Question: I want to show a DatePicker when 'EditText' gets 'focus' :
'''
public class DatePickerUtil {
private Context ctxt;
private Calendar calendrier = Calendar.getInstance();
private EditText chp;
private KeyListener keyListener;
private OnTouchListener touchListener;
private boolean canceled;
private DatePickerDialog picker;
public DatePickerUtil(Context context, EditText field) {
ctxt = context;
chp = field;
keyListener = new KeyListener() {
@Override
public int getInputType() {
// TODO Auto-generated method stub
return 0;
}
@Override
public boolean onKeyDown(View view, Editable text, int keyCode,
KeyEvent event) {
// TODO Auto-generated method stub
return false;
}
@Override
public boolean onKeyUp(View view, Editable text, int keyCode,
KeyEvent event) {
// TODO Auto-generated method stub
return false;
}
@Override
public boolean onKeyOther(View view, Editable text, KeyEvent event) {
// TODO Auto-generated method stub
return false;
}
@Override
public void clearMetaKeyState(View view, Editable content,
int states) {
// TODO Auto-generated method stub
}
};
touchListener = new OnTouchListener() {
@Override
public boolean onTouch(View v, MotionEvent event) {
if (event.getAction() == MotionEvent.ACTION_UP) {
canceled = false;
show();
}
return false;
}
};
}
private void show() {
OnDateSetListener evt = new OnDateSetListener() {
@Override
public void onDateSet(DatePicker view, int annee, int mois, int jour) {
if (!canceled) {
calendrier.set(annee, mois, jour);
chp.setText(DateFormat.format("yyyy-MM-dd", calendrier));
}
}
};
picker = new DatePickerDialog(ctxt, evt, calendrier.get(Calendar.YEAR),
calendrier.get(Calendar.MONTH),
calendrier.get(Calendar.DAY_OF_MONTH));
picker.setButton(DialogInterface.BUTTON_NEGATIVE, ctxt.getResources().getString(R.string.button_cancel), new OnClickListener() {
@Override
public void onClick(DialogInterface dialog, int which) {
canceled = true;
dialog.dismiss();
}
});
picker.show();
}
public void attache() {
chp.setOnTouchListener(touchListener);
chp.setKeyListener(keyListener);
}
}
'''
At runtime the focus is not inside the 'EditText' but just surrounds the field :

As you can see the user cannot edit the 'EditText''s content , so the 'virtualkeyboard' is not necessary. The problem is that the 'virtualkeyboard' is shown when the 'EditText' gets 'focus' ! So how to make it not shown when the 'EditText' gets 'focus' ?
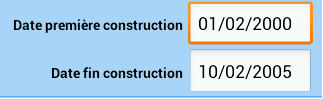
Answer: ok use this method
'''
public void hideSoftKeyboard(Activity activity) {
InputMethodManager inputMethodManager = (InputMethodManager) activity
.getSystemService(Activity.INPUT_METHOD_SERVICE);
if (activity.getCurrentFocus() != null)
inputMethodManager.hideSoftInputFromWindow(activity
.getCurrentFocus().getWindowToken(), 0);
}
'''